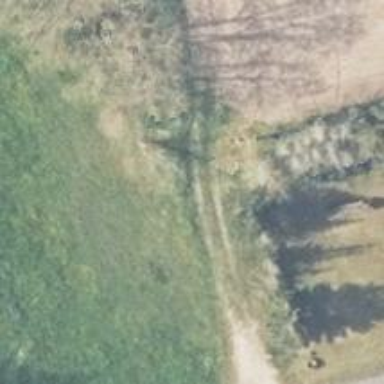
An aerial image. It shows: Row of deciduous broadleaved trees.